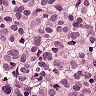
Metastatic tissue present: yes